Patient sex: F
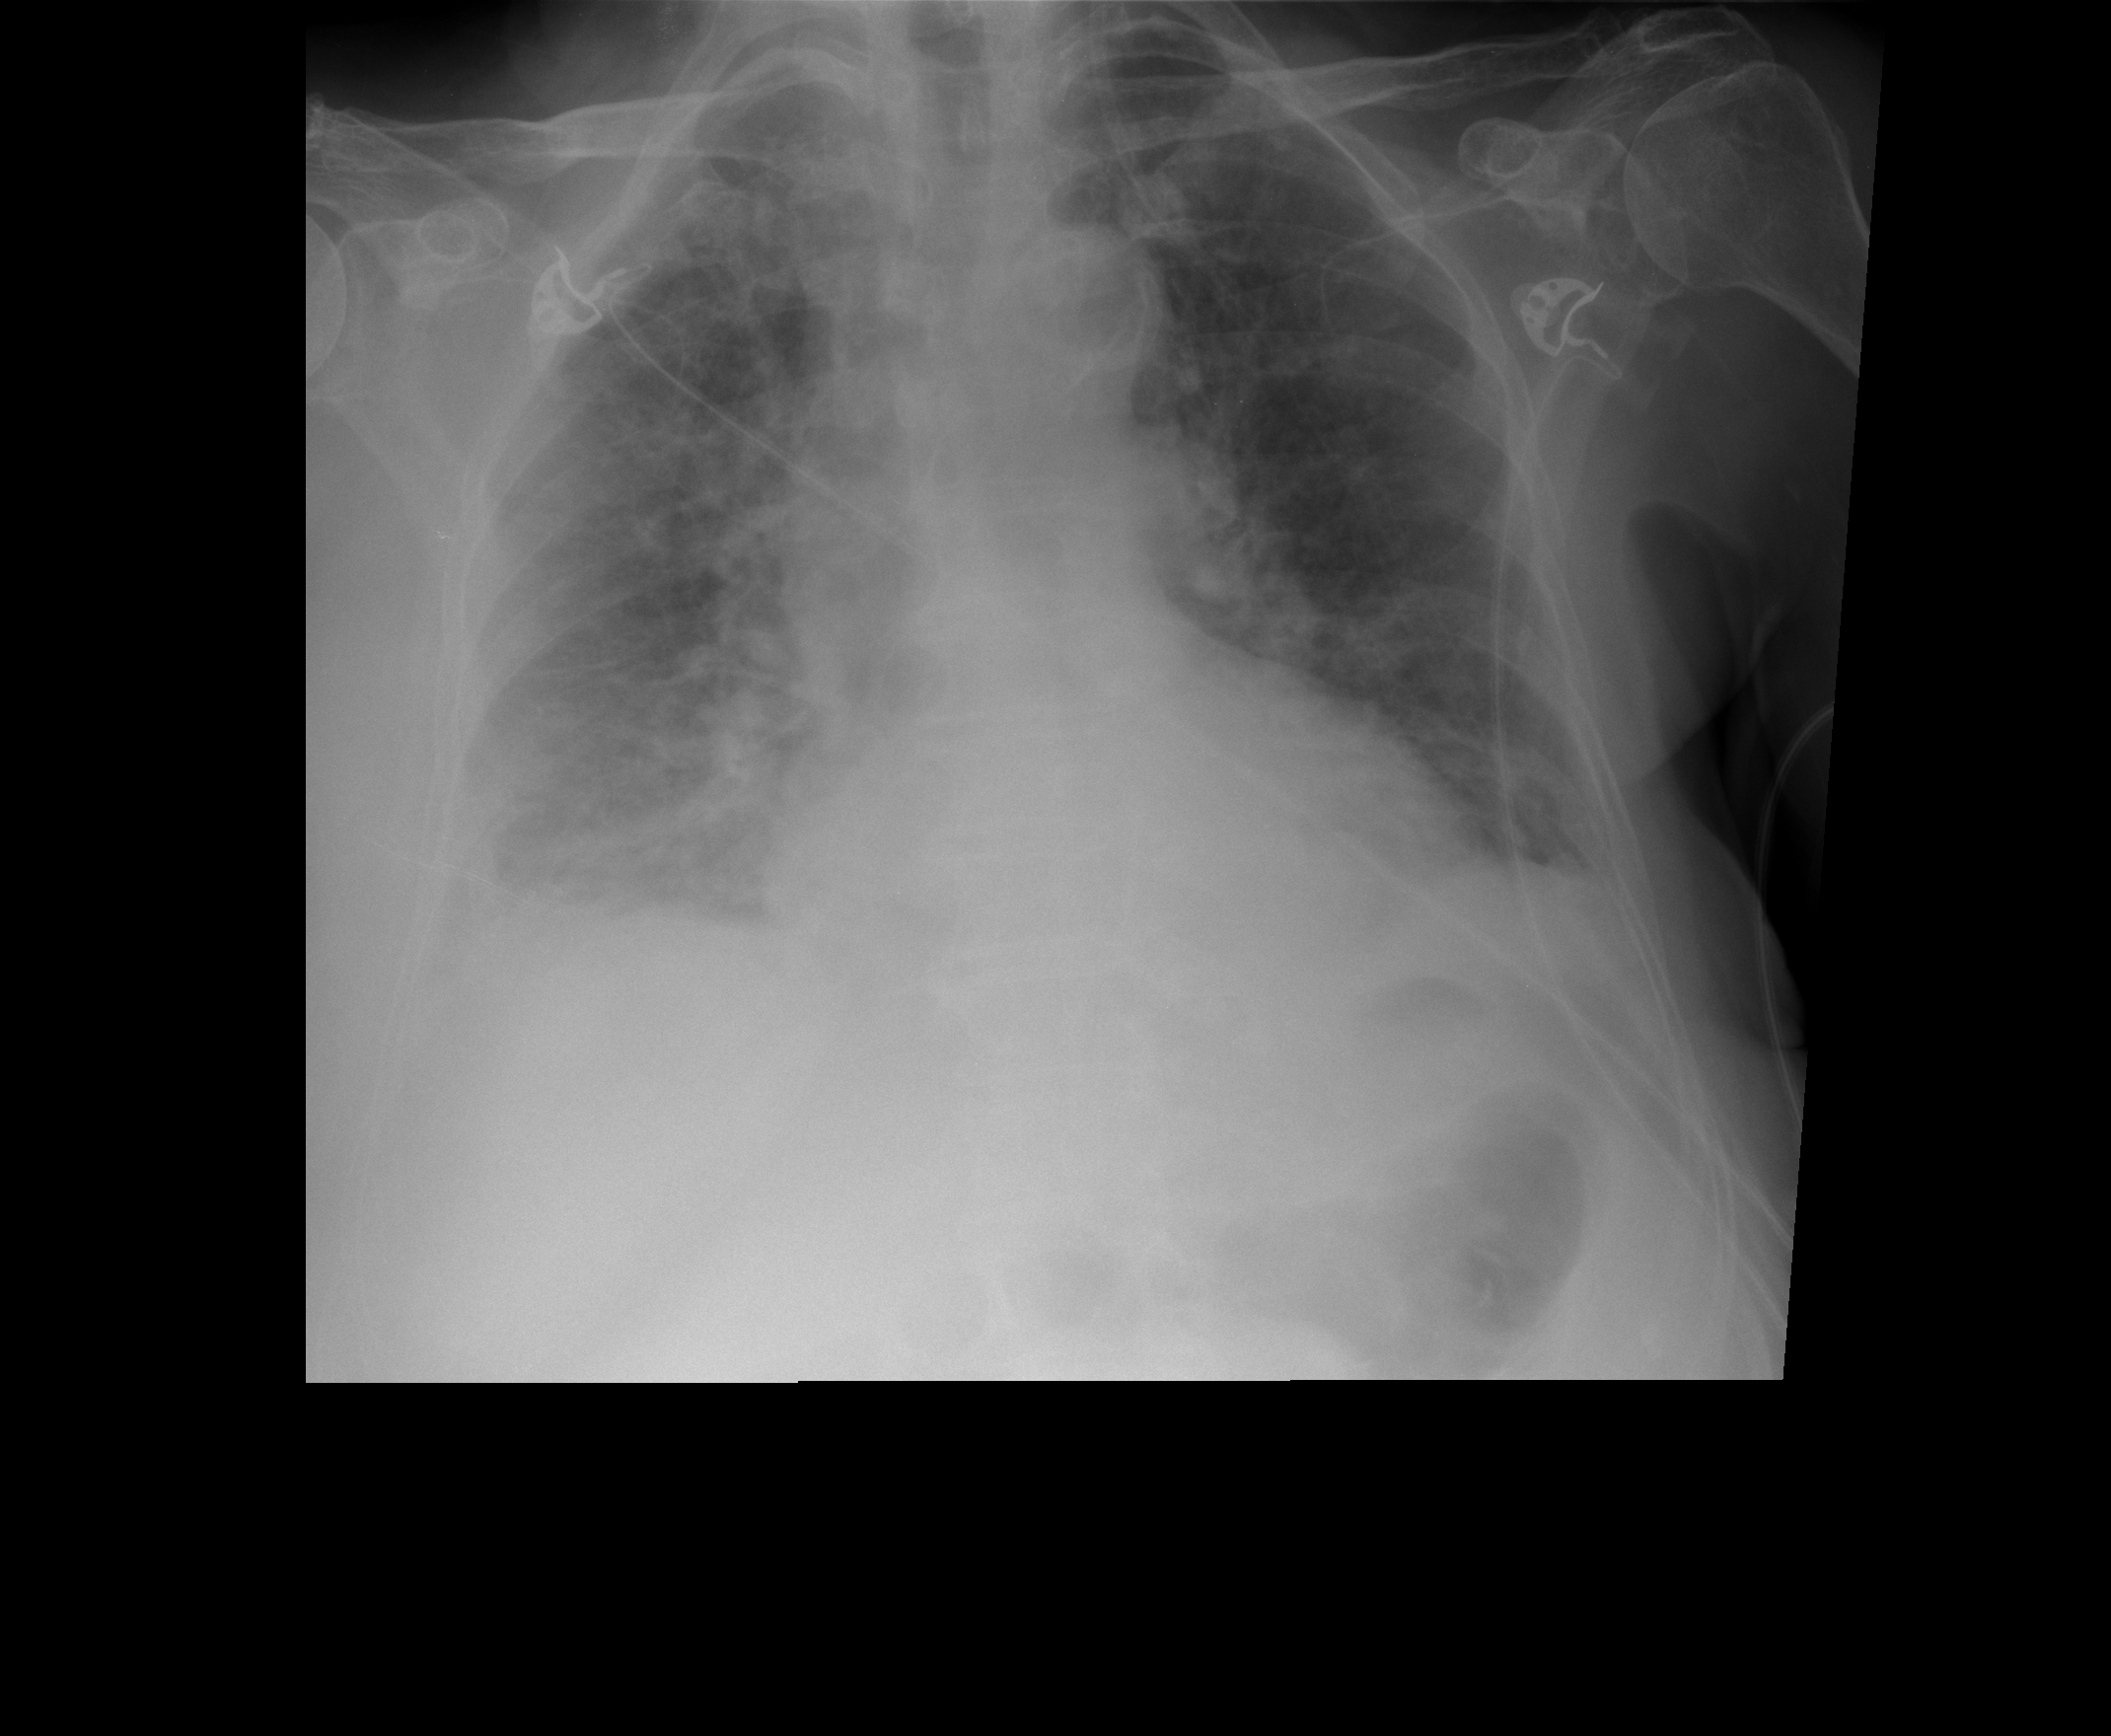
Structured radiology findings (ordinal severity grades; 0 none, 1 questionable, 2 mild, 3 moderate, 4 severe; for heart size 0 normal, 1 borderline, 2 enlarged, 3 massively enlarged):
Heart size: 0
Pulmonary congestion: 2
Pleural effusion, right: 2
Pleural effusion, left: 1
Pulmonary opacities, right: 3
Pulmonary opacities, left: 2
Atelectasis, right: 3
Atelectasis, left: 2